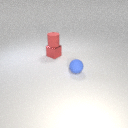
small red metal cube below small red rubber cylinder